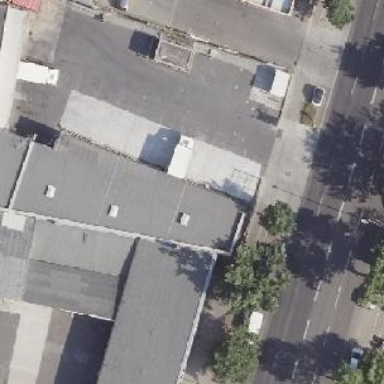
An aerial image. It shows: Commercial building with works in progress.